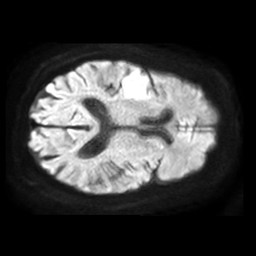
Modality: TRACE
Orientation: axial
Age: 71
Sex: female
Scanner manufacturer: philips
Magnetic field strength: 1.5 T
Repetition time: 4.6 s
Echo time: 0.0745 s